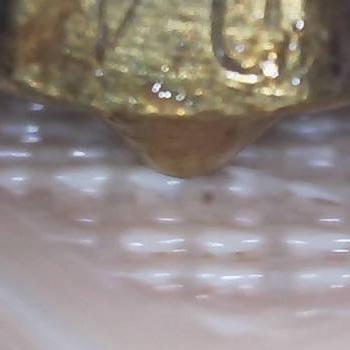
Flow rate: 224%